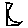
Label: moon